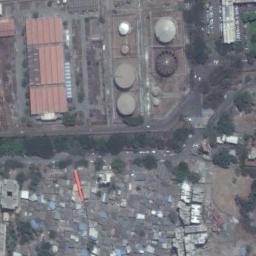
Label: storage_tank